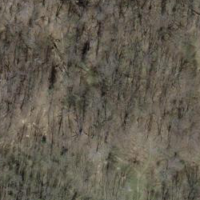
EUNIS habitat code: 41
Species observed at this site:
Campanula patula